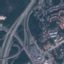
Label: Highway